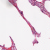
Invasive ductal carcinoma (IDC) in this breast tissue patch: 0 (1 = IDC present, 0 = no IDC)